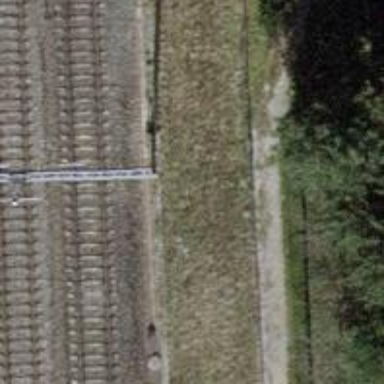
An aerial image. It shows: Power pole.